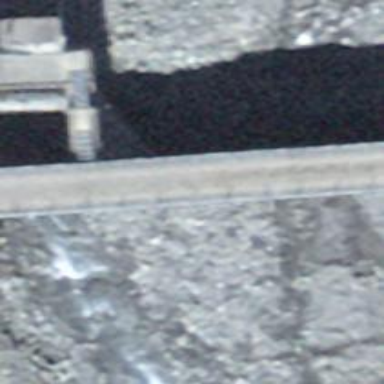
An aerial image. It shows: Weir in waterway.